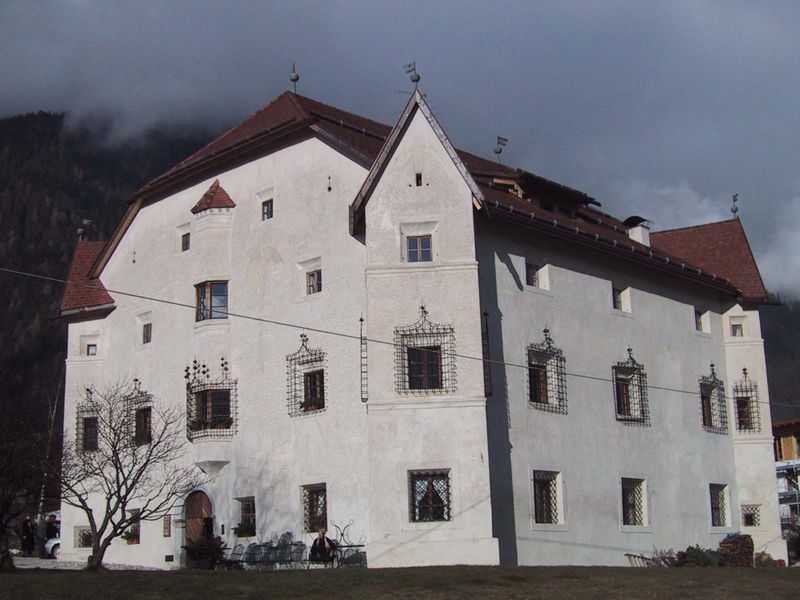
Titel: Ansitz Heufler
Standort: Rasen-Antholz (EU - I - Südtirol)
Schlagwörter: baum, berg, himmel, weiß, wolken, grün, fenster, grau, holz, stühle, tisch, dach, gebäude, gras, haus, rot, schloss, wiese, mensch, ast, gitter, wald, garten, deutschland, fassade, fahne, gebirge, nebel, bank, tannen, leiter, jugendstil, foto, fotografie, wände, erker, burg, alpen, österreich, putz, vergittert, tannenwald, fähnchen, fotot, winder